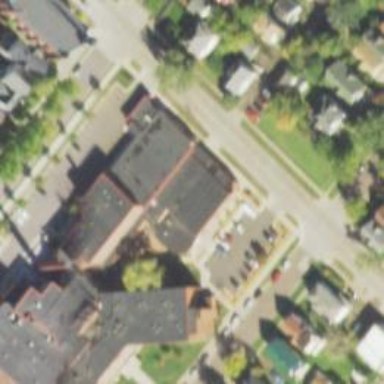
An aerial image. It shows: School.